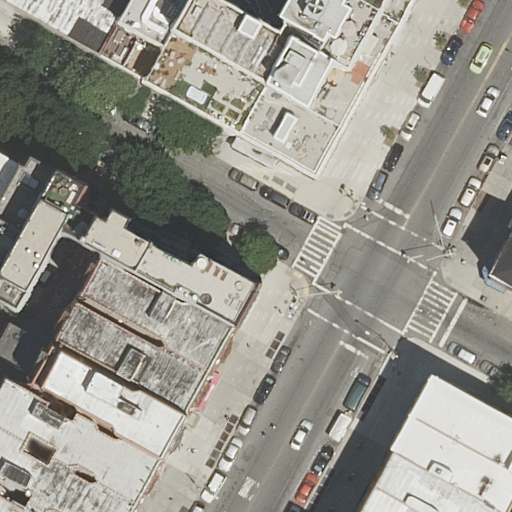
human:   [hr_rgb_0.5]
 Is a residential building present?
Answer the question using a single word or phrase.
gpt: yes

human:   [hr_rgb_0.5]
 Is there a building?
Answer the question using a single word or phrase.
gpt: yes

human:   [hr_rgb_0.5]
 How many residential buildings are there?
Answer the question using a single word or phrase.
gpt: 16

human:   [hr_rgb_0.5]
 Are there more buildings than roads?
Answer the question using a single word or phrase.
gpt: yes

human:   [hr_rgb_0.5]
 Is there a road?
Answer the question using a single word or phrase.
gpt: yes

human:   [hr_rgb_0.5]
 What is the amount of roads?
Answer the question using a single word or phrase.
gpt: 2

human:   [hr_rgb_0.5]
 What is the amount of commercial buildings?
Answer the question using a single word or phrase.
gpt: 0

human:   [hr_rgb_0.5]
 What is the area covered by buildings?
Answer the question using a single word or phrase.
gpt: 3910m2

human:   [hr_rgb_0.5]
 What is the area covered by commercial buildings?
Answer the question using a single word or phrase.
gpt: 0m2

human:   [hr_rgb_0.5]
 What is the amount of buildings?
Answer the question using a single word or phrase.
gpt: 16

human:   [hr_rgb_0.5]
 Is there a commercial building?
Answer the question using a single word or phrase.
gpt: no

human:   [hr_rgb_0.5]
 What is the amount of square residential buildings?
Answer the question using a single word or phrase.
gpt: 0

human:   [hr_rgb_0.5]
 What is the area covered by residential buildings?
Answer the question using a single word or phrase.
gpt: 3910m2

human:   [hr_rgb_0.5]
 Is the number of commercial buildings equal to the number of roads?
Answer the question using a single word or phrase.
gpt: no

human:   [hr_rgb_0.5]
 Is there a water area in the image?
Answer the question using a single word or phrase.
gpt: no

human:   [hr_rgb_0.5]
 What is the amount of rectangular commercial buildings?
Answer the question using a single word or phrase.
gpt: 0

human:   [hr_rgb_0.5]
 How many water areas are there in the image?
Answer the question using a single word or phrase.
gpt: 0

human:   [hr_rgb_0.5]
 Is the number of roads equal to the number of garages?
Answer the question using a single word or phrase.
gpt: no

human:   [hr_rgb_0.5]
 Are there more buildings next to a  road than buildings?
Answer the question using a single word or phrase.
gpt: no

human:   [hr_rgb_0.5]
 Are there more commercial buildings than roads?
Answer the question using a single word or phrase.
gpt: no

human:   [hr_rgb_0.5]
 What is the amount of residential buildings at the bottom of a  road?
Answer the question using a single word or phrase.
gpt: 12

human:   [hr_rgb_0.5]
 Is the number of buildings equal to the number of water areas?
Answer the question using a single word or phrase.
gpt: no

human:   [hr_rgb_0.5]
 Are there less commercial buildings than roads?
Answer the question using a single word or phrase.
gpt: yes

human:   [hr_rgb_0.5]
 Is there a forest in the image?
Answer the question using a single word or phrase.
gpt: no

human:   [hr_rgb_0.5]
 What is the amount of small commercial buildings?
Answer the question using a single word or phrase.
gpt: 0

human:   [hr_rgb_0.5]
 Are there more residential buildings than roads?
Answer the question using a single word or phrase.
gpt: yes

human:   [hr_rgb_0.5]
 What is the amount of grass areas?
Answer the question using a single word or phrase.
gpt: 0

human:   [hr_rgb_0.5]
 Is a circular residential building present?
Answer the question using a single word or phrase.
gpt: no

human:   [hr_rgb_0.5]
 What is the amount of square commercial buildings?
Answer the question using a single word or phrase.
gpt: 0

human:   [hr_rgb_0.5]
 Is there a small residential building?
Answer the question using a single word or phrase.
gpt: yes

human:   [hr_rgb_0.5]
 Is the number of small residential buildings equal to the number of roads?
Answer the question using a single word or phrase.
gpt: no

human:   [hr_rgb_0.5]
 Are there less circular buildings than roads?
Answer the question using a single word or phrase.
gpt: yes

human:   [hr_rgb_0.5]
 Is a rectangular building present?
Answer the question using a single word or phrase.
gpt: yes

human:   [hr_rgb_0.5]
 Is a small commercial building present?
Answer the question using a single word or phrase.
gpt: no

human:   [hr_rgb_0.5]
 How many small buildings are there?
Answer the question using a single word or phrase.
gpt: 8

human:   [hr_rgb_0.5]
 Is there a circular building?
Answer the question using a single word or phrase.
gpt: no

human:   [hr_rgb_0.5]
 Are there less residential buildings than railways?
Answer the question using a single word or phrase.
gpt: no

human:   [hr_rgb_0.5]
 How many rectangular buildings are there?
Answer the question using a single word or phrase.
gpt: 10

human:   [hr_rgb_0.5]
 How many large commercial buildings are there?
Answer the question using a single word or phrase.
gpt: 0

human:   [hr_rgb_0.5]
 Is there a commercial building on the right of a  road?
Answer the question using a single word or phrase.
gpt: no

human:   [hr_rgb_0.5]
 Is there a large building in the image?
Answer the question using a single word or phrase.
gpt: yes

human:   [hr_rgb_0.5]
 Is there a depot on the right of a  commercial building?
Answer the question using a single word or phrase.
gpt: no

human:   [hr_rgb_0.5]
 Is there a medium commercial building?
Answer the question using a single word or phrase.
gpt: no

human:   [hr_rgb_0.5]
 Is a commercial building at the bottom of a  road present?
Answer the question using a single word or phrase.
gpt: no

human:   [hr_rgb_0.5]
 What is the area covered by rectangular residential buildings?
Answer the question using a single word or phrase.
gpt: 562m2

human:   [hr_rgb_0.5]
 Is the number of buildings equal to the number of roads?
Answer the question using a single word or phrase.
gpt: no

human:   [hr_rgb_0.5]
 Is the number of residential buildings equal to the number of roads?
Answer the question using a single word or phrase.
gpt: no

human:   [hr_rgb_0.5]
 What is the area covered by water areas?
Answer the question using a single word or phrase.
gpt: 0m2

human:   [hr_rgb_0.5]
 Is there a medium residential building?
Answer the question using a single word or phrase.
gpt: yes

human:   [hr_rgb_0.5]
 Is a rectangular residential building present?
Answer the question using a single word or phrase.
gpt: yes

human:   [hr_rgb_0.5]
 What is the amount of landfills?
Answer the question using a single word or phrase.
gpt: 0

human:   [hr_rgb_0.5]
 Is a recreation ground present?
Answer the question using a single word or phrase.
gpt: no

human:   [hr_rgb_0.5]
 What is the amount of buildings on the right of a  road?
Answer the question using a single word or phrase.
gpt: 5

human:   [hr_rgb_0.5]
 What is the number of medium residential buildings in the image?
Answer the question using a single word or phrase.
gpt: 6

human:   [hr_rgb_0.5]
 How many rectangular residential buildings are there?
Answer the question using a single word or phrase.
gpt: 10

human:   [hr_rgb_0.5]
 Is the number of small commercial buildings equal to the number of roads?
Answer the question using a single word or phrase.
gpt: no

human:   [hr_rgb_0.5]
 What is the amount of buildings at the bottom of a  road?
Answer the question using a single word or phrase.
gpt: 12

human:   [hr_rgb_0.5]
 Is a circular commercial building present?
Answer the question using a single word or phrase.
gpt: no

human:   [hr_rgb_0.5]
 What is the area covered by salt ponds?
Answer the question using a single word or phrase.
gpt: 0m2

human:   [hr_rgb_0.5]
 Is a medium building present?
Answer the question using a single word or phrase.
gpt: yes

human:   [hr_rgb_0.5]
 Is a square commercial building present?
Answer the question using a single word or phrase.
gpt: no

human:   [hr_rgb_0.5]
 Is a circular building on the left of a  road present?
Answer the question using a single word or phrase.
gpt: no

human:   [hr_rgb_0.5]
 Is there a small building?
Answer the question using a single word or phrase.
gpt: yes

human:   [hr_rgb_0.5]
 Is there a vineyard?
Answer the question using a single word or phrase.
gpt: no